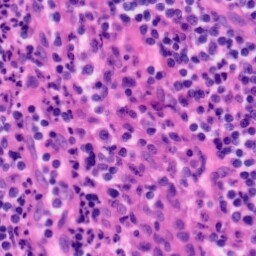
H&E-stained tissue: Tonsil